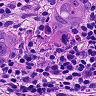
Metastatic tissue present: yes